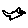
Label: bird